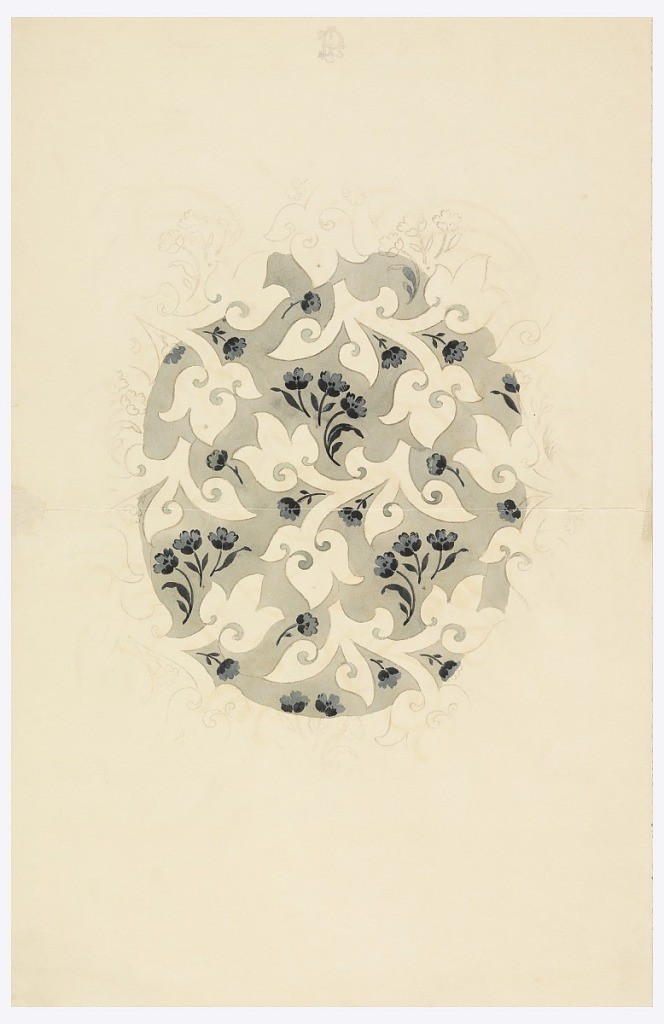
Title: Project for a woven or printed fabric
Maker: P. and C. Lacour
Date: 1850–80
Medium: Blotted black and black crayon, brush and watercolor on paper
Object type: Drawing
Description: Silhouetted boughs in the style of about 1600 hanging from rising waves. Small flower boughs are shown in intervals. An ovoidal is finished.